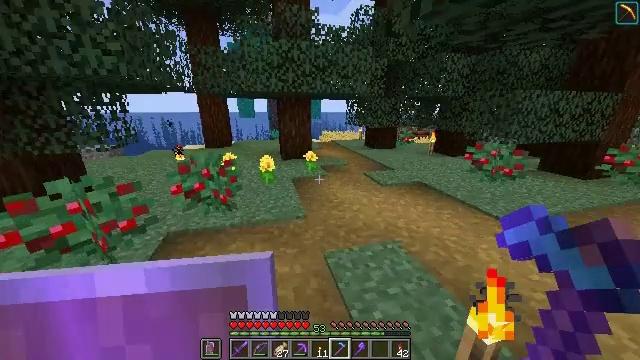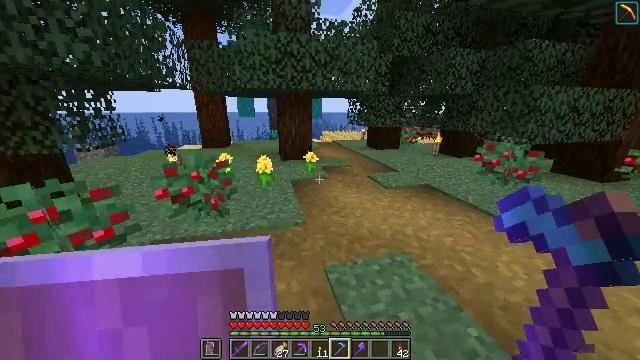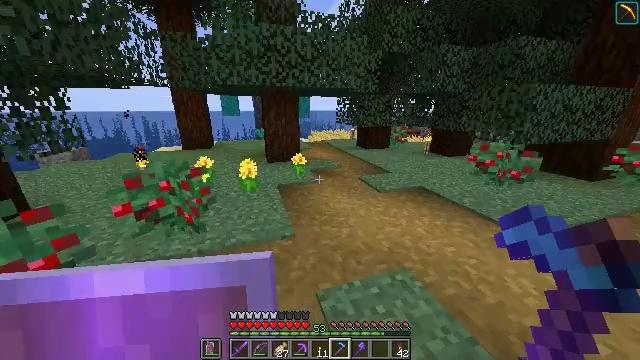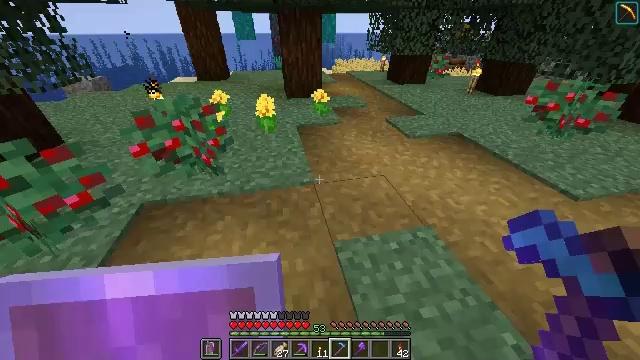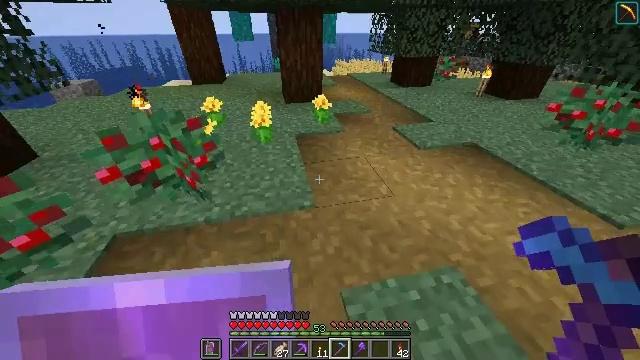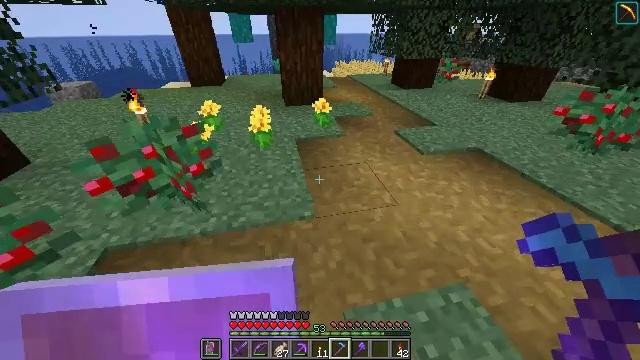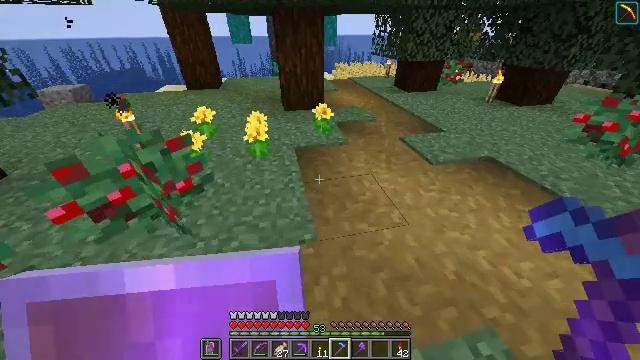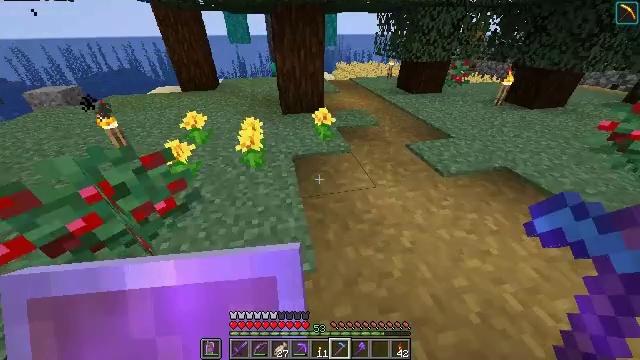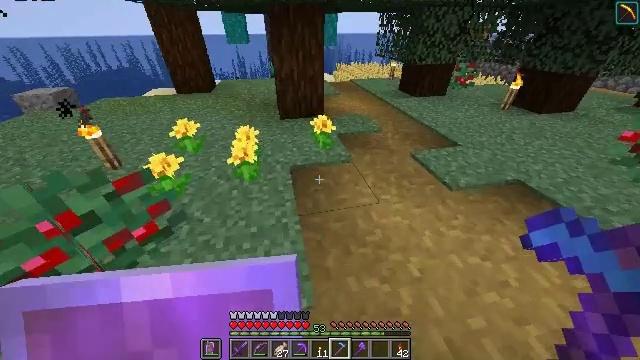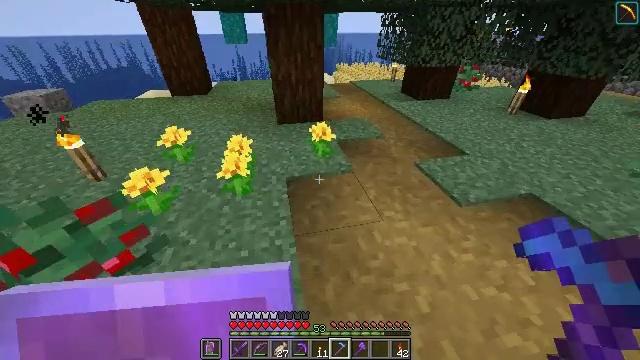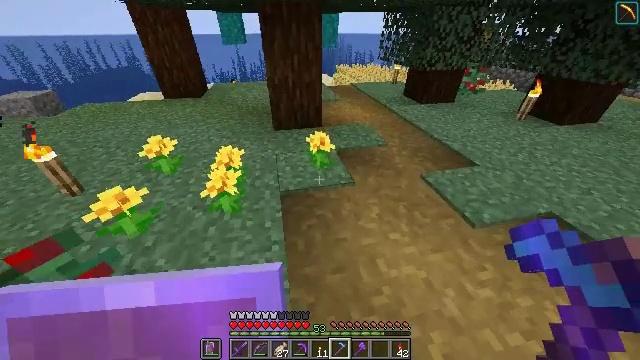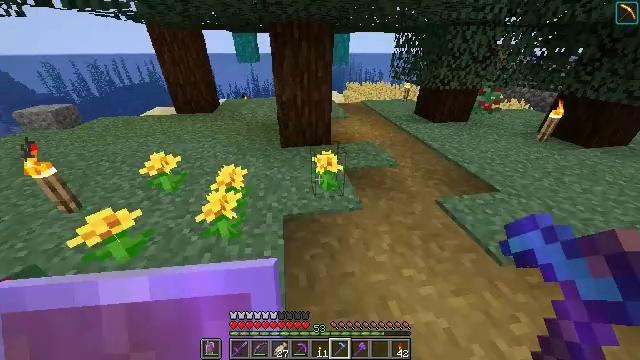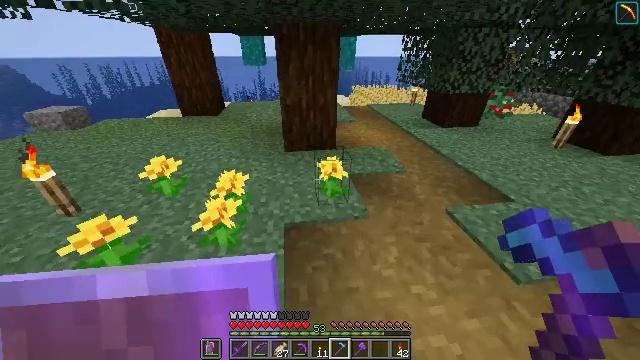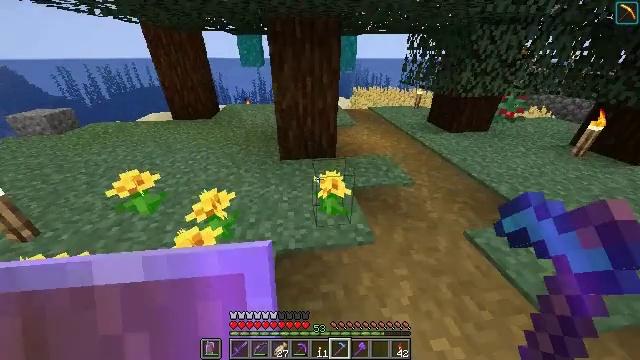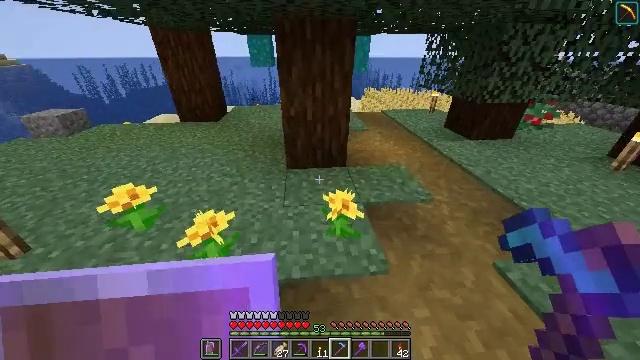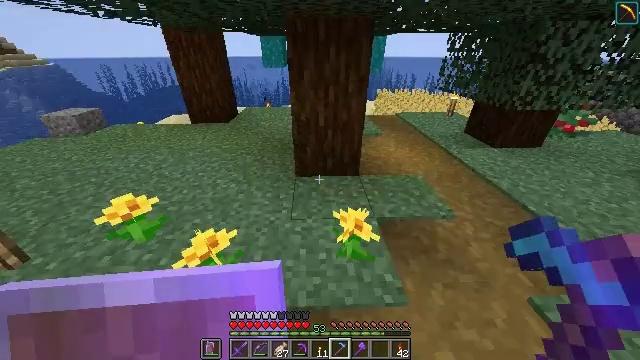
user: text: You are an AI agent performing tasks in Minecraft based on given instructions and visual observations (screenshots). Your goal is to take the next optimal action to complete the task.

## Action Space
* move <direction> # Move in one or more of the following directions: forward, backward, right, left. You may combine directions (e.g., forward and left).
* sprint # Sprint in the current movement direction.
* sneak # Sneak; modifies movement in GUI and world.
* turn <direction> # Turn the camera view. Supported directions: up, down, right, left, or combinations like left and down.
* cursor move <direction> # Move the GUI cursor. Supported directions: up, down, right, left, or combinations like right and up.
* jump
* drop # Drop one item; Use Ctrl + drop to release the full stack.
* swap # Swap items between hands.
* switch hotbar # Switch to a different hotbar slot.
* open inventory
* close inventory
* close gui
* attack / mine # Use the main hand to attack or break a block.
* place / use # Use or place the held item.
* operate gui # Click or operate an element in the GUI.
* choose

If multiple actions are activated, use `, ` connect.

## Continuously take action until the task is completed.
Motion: motion action
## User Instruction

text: Break the warped wart block.
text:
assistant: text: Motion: move forward, sprint
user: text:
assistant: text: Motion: move forward, sprint, turn right
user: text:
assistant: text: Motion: move forward, sprint, turn left and down
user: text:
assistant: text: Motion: move forward, sprint
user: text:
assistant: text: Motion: move forward, sprint
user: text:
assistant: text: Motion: move forward, sprint
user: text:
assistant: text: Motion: move forward, sprint
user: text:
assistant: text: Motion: move forward, sprint
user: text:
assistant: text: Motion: move forward, sprint
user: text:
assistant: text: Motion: move forward, sprint
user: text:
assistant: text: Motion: move forward, sprint, turn left and up
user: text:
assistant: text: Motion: move forward, sprint, turn left
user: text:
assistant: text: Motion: move forward, sprint
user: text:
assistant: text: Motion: move forward, sprint, turn left
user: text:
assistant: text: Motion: move forward, sprint, turn left
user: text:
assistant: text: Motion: move forward, sprint, turn left and up
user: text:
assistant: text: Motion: move forward, sprint, turn left
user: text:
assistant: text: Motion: move forward, sprint, turn left
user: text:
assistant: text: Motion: move forward, sprint
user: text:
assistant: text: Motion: move forward, sprint
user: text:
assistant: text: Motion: move forward, sprint, turn right
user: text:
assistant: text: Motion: move forward, sprint, turn right and up
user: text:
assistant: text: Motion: move forward, sprint, turn right
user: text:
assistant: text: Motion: move forward, sprint, turn right
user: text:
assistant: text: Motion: move forward, sprint
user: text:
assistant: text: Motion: move forward, sprint, turn right
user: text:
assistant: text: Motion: move forward, sprint, turn right
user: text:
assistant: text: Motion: move forward, sprint
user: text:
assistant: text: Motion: move forward, sprint
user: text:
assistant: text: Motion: move forward, sprint